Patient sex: M
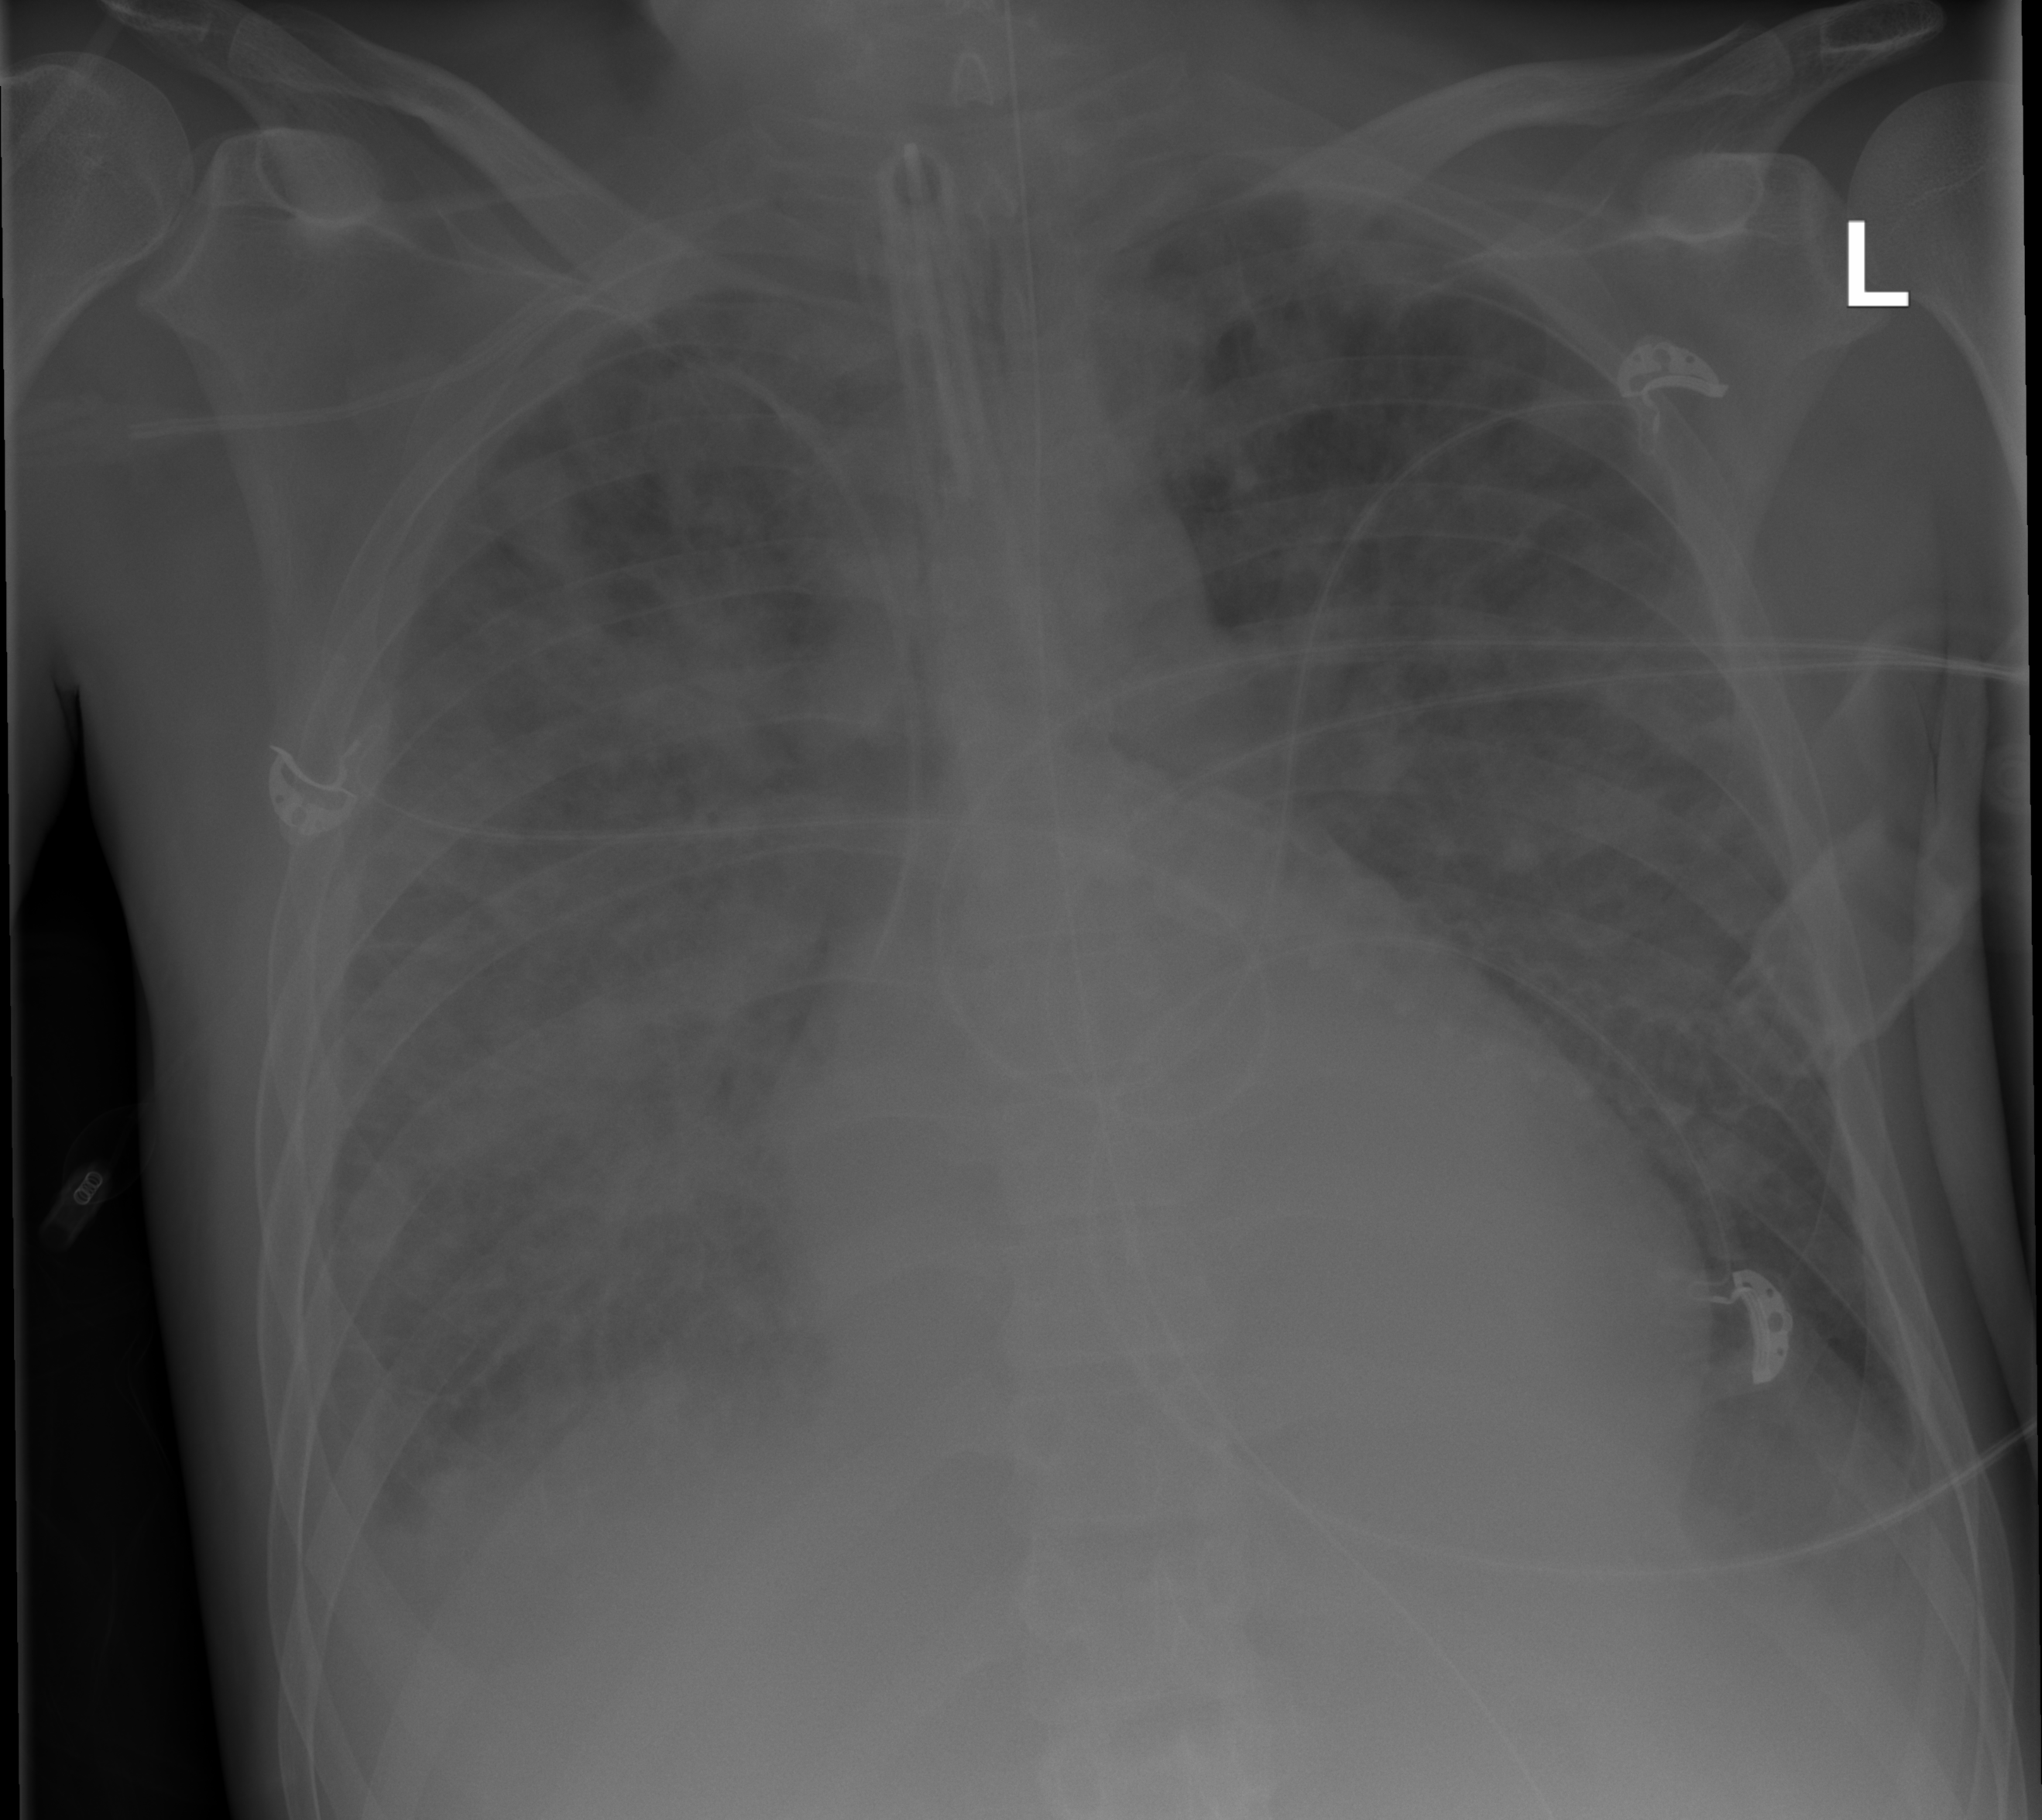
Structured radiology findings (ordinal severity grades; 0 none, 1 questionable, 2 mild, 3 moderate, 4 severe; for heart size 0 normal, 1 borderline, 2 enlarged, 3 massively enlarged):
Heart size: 0
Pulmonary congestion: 3
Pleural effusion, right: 1
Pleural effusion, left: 0
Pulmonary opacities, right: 3
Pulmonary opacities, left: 3
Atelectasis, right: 0
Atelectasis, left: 0